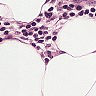
Metastatic tissue present: no